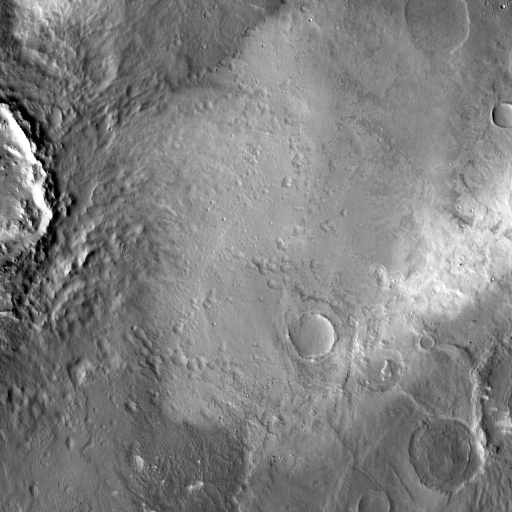
Crater classes present: Background, Other, Buried, Secondary